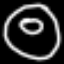
Label: donut